Question: I'm building a simple dialog plugin to replace the default link tool. The design calls for a particular layout that is difficult to achieve with the CKEdit dialog definition: We want a single field to appear above the tab elements in the dialog (see illustration).
Can anyone suggest a way that this might be implemented? Thanks!

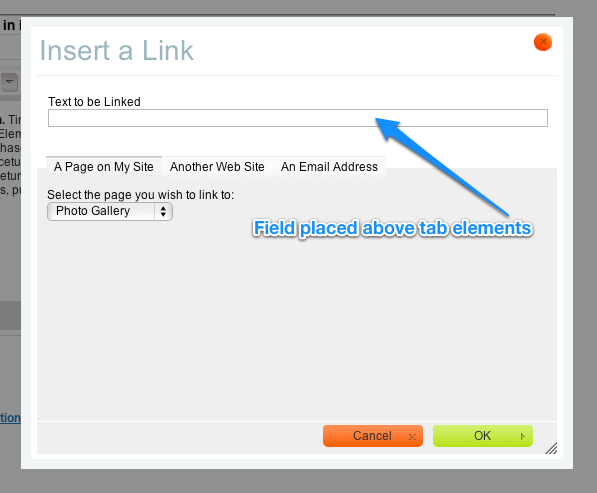
Answer: As far as I can tell it is not possible to achieve this using the <URL>.
I was able to get around this limitation by building my dialog plugin using the <URL>. This basically pops up a CKEditor dialog window and loads an external URL into it. You can do anything you want in that iframe, and then return the text to CKEditor when the user presses the OK button.
A simple example:
'''
// plugins/iframelink/plugin.js
CKEDITOR.plugins.add('iframelink', {
requires: ['iframedialog'],
init: function(editor){
CKEDITOR.dialog.addIframe('iframelinkDialog',
// title
'Insert a Link',
// src
this.path + 'dialogs/link.html',
// minWidth
500,
// minHeight
250,
// onContentLoad
);
var cmd = editor.addCommand('iframelink', {exec: iframelinkOnclick});
editor.ui.addButton('iframelink', {
label: 'Insert a Link (Special Link Tool)',
command: 'iframelink',
icon: this.path + 'images/world_link.png'
});
}
});
function iframelinkOnclick(editor){
dialog = editor.openDialog('msiteslinkDialog');
};
// plugins/iframelink/dialogs/iframelink.js
$(function() {
if (typeof(window.parent.CKEDITOR) != 'undefined') {
CKEDITOR = window.parent.CKEDITOR;
var dialog = CKEDITOR.dialog.getCurrent();
var editor = dialog.getParentEditor();
// Get value of the selected text:
var selection = editor.getSelection().getSelectedText();
// Do something when the user presses the OK button:
var okListener = function(ev) {
link = yourFunctionToDoSomethingClever();
this._.editor.insertHtml(link);
dialog.removeListener("ok", okListener);
};
// Bind the OK button to your okListener method:
dialog.on("ok", okListener);
};
}
'''
### So you can make the dialog look any way you want: